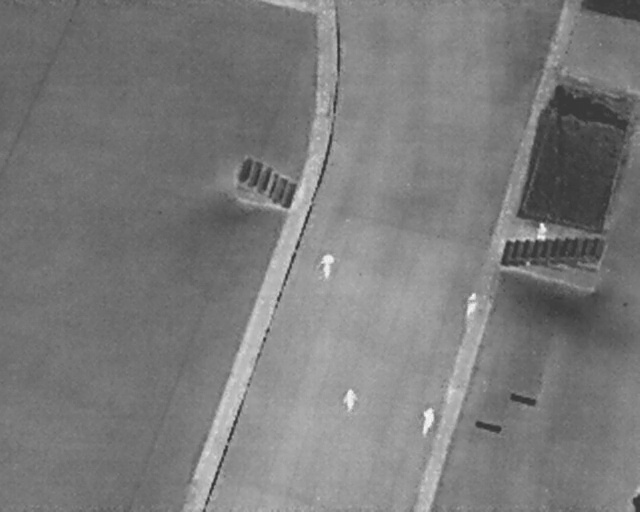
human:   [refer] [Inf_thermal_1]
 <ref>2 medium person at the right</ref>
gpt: <box>[[71, 58, 75, 60, 10], [82, 43, 86, 46, 2]]</box>

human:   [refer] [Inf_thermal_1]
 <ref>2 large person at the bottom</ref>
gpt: <box>[[52, 76, 56, 79, 2], [64, 81, 69, 83, 7]]</box>